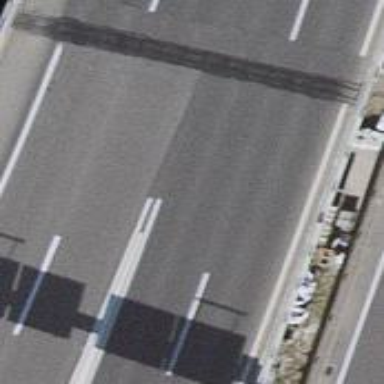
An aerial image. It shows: Motorway junction.